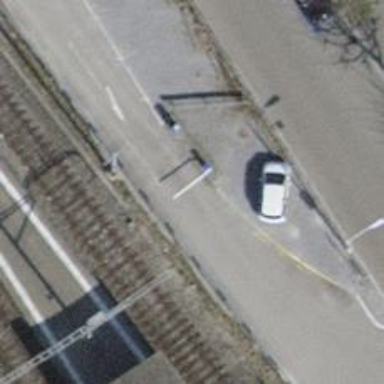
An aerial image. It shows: Lift gate barrier.